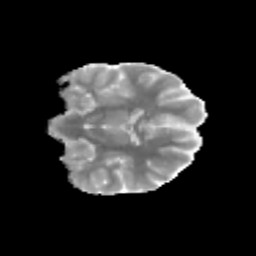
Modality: MD
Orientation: coronal
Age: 12
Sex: female
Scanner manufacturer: siemens
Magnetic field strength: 3 T
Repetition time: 3.8 s
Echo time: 0.07 s